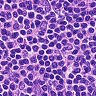
Metastatic tissue present: no